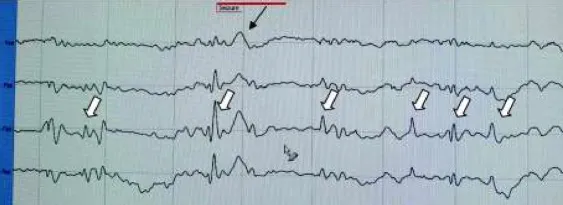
Myoclonic seizures (marked with ), and spasm (marked with. and sign "seizures"). . Ryc. 4. Napady miokloniczne (oznaczone ) i skurcz (oznaczone. napisem "seizures").
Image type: electrography (eeg)